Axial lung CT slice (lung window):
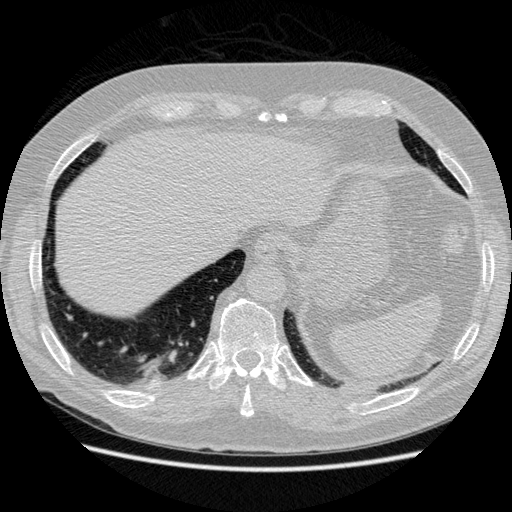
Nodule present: no